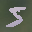
Label: 5